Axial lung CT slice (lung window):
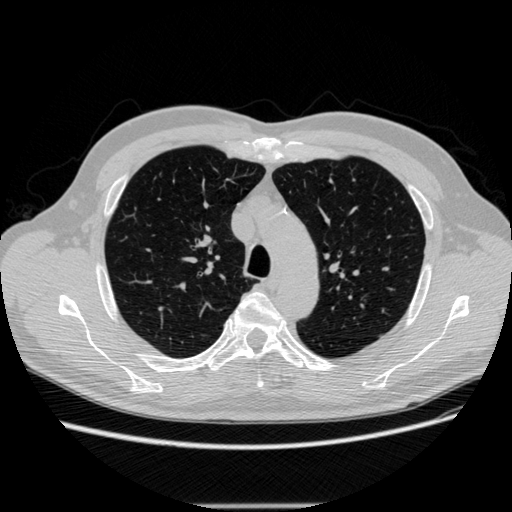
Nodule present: no